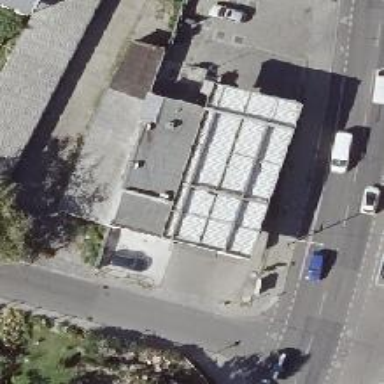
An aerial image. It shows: Fuel station.